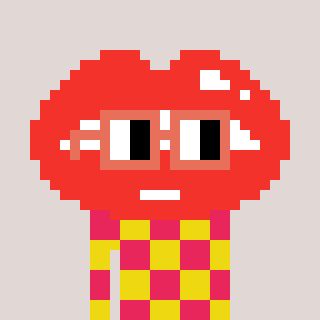
a pixel art character with square orange glasses, a lips-shaped head and a yellow-colored body on a warm background